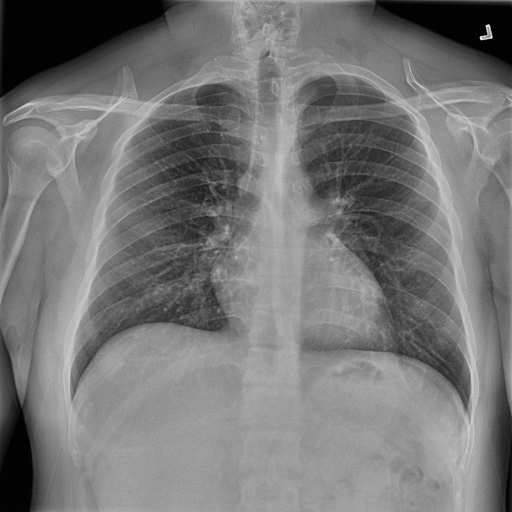
Finding: NORMAL